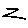
Label: zigzag